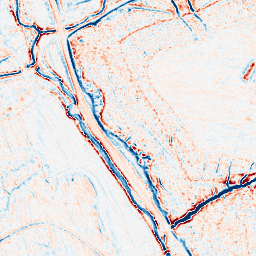
Category: edge_preserving
Decomposition family: bilateral
Decomposition parameters: d: 9
sigma_color: 100
sigma_space: 150
Upsampling method: quadratic
Upsampling parameters: scale: 4
Upsampling scale: 4